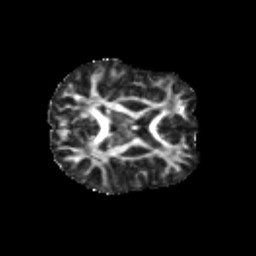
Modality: FA
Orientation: axial
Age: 9
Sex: male
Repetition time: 9.4 s
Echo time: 0.089 s